Interaction volume radius: 5 \u00c5
Interaction volume height: 15 \u00c5
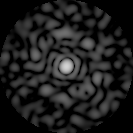
Disorder parameter: 0.8988